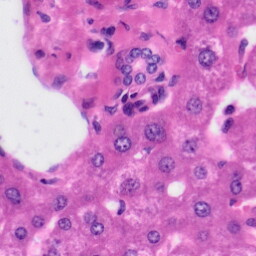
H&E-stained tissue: Liver